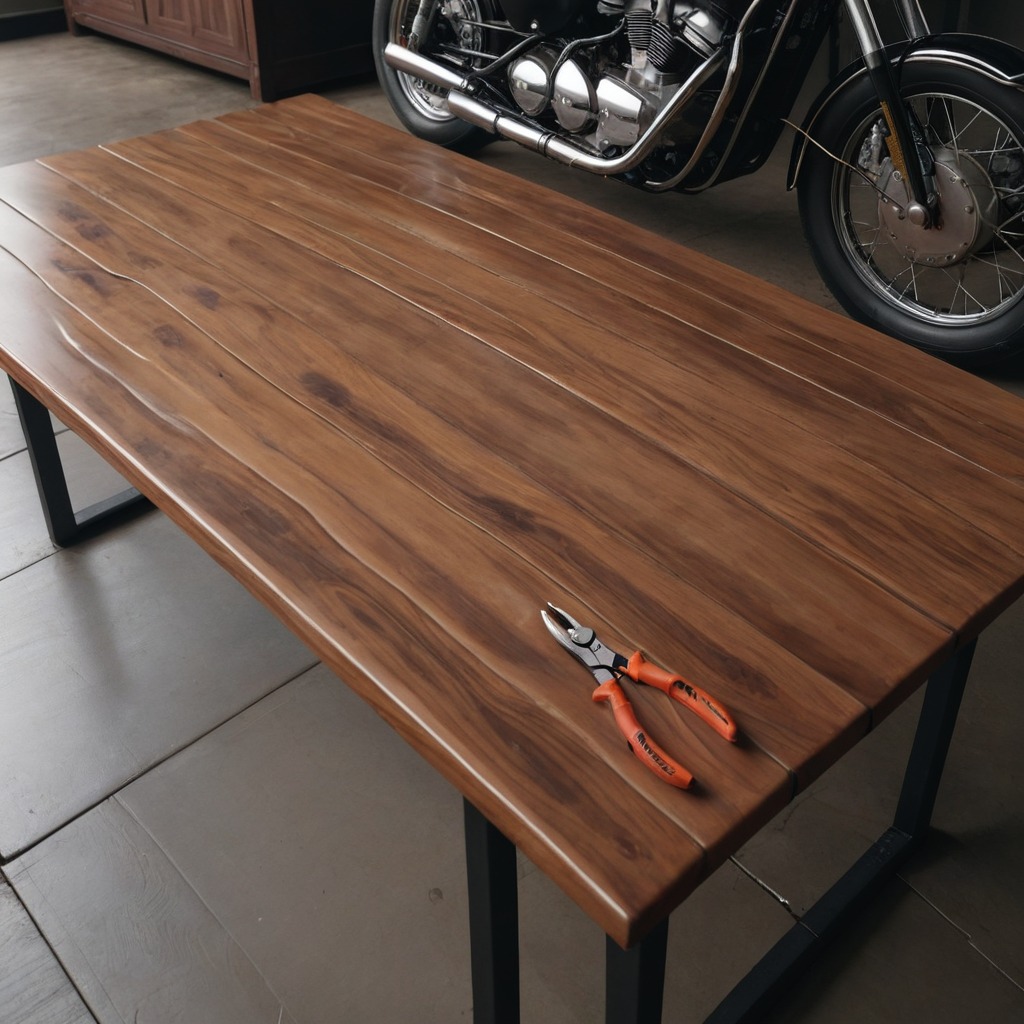
A plier is lying on an oil-spilled wooden table in a vintage motorcycle garage.